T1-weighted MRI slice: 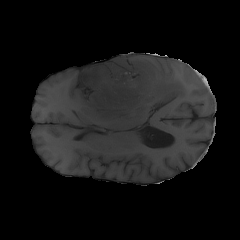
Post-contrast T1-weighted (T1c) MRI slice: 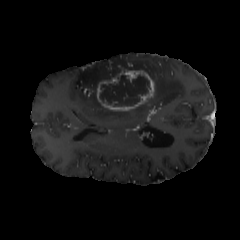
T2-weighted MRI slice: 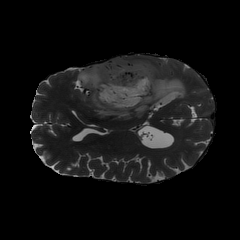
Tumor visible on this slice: yes